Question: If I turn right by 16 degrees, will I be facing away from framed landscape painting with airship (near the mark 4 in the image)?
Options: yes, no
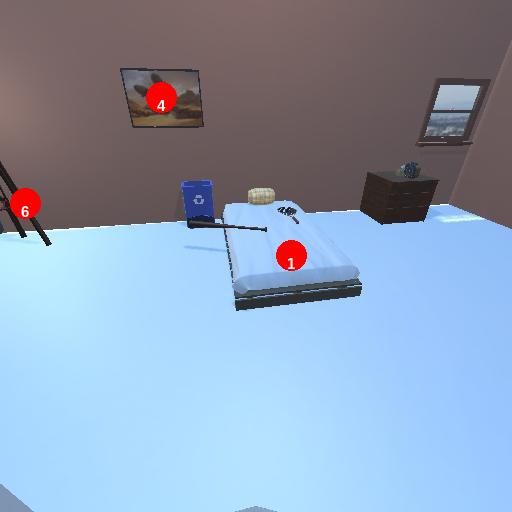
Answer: yes